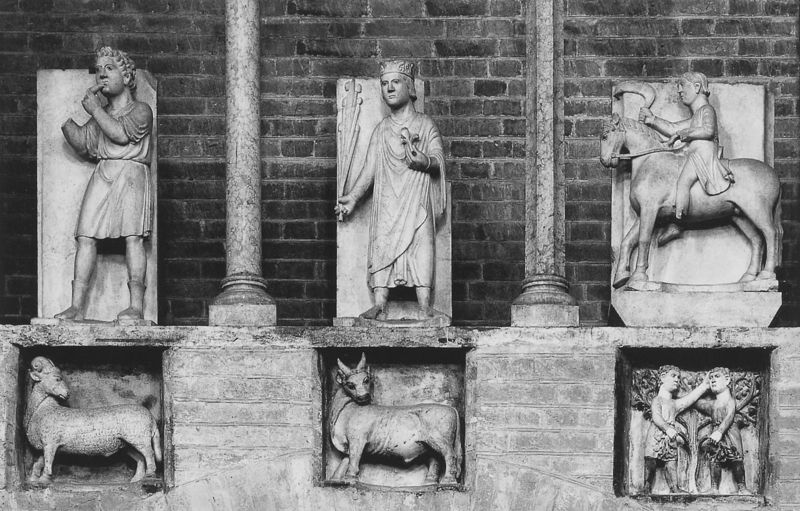
Titel: Baptisterium in Parma
Standort: Parma, Baptisterium (EU - I - Emilia-Romagna)
Schlagwörter: baum, menschen, säule, säulen, tier, tiere, architektur, arm, mensch, sockel, stein, steine, stamm, kirche, stehend, paar, person, krone, locken, pferd, reiter, skulptur, statue, relief, weizen, mauer, figuren, könig, detail, bauer, foto, schaf, sichel, schwarzweiß, lilie, insignie, fries, flöte, skulpturen, statuen, richtung, bock, ochse, stier, hirte, ziege, sense, zepter, europa, widder, zwillinge, frise, weinkrug